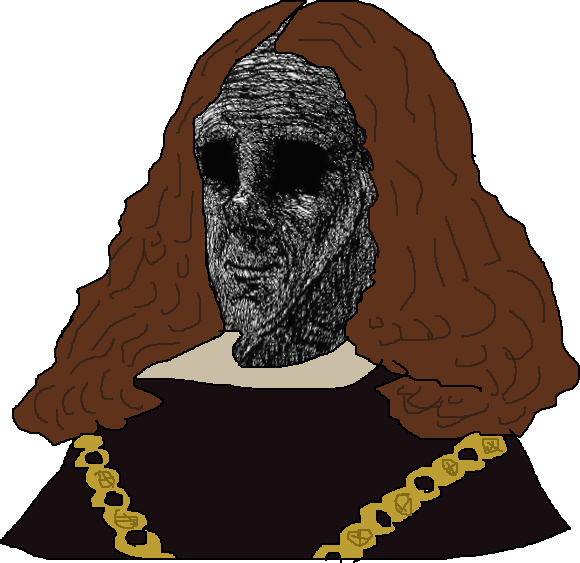
Label: 5_Withered_Wojak